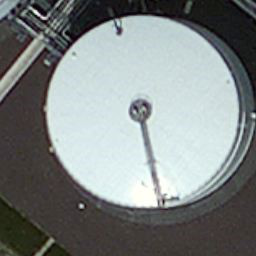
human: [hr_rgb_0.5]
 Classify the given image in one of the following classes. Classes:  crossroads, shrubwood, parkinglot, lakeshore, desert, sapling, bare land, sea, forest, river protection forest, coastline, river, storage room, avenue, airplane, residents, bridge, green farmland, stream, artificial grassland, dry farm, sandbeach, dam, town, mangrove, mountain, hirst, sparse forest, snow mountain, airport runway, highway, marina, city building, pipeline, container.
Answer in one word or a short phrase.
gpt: storage room